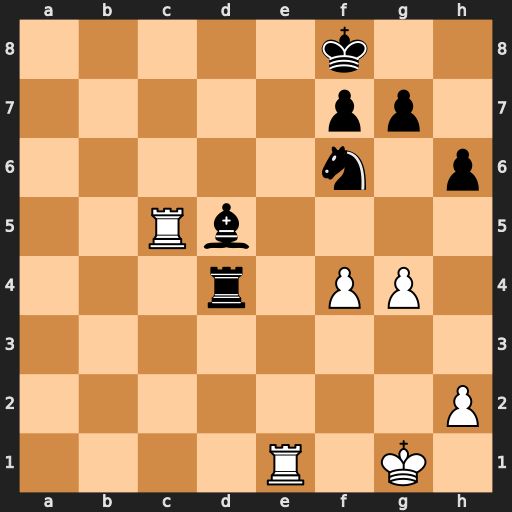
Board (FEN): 5k2/5pp1/5n1p/2Rb4/3r1PP1/8/7P/4R1K1
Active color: w
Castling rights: -
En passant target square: -
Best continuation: Rc8+ Ne8 Rexe8#